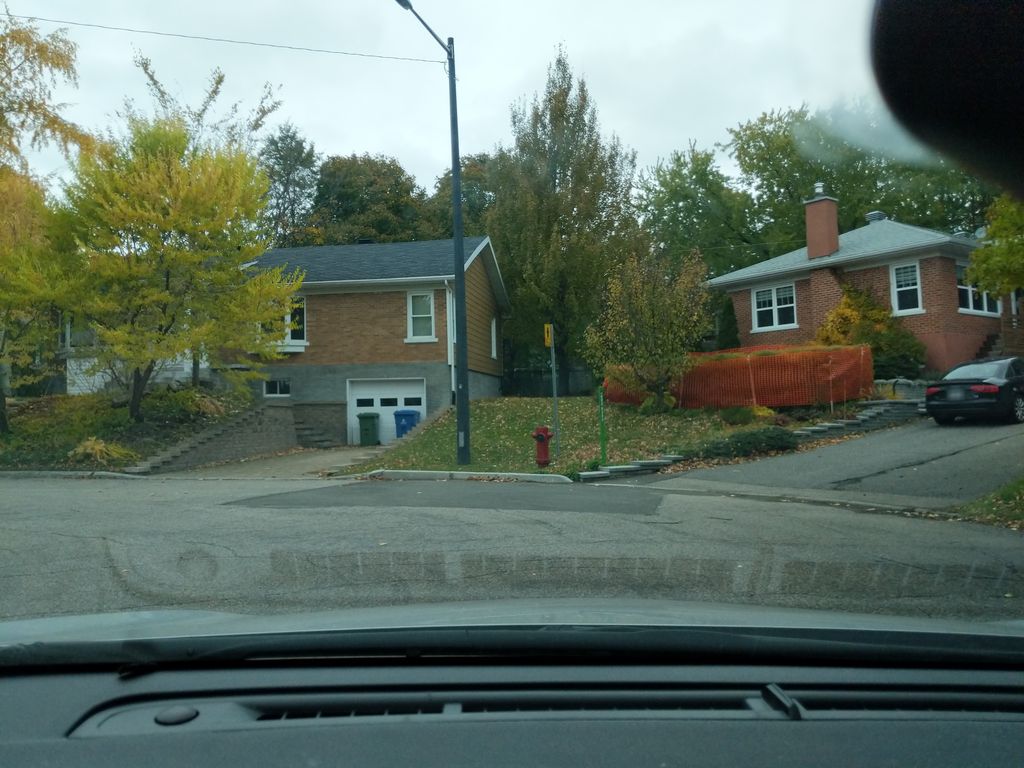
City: quebec_city